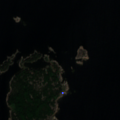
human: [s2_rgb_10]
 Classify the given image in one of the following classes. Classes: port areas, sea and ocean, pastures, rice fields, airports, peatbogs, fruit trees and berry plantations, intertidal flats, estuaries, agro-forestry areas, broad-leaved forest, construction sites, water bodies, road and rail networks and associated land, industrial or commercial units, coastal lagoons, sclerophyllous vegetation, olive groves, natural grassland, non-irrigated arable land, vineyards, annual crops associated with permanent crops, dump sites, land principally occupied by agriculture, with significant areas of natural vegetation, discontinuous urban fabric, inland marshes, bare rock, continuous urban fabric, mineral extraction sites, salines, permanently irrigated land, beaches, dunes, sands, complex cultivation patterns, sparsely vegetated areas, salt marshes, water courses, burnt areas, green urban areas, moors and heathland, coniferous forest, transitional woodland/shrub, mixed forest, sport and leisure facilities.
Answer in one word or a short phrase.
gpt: coniferous forest, sea and ocean